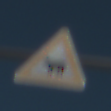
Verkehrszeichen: ViehtriebRechts
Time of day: MorningAfternoon
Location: Outdoor (Special)
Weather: Clear
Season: NotSpecified
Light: Natural